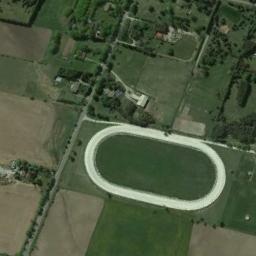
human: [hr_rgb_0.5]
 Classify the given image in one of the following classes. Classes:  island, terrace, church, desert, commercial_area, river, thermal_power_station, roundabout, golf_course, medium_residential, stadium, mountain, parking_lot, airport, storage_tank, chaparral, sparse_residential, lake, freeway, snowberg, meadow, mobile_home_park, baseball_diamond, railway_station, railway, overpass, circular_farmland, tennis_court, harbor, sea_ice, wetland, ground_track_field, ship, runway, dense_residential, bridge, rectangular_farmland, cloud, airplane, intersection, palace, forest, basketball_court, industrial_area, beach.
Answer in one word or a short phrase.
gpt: ground_track_field